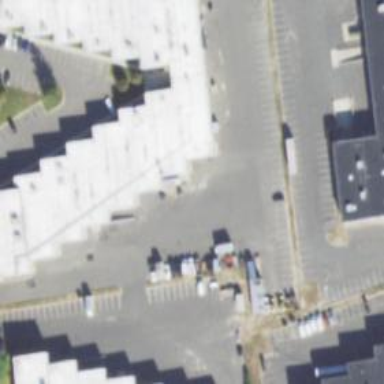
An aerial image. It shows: Commercial building.